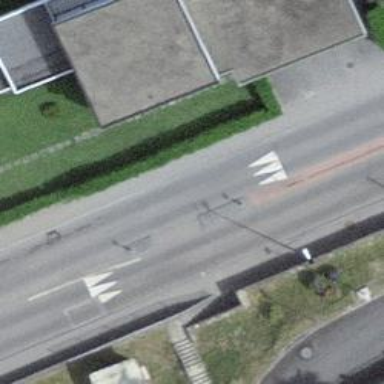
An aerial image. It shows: Uncontrolled footway crossing with markings.